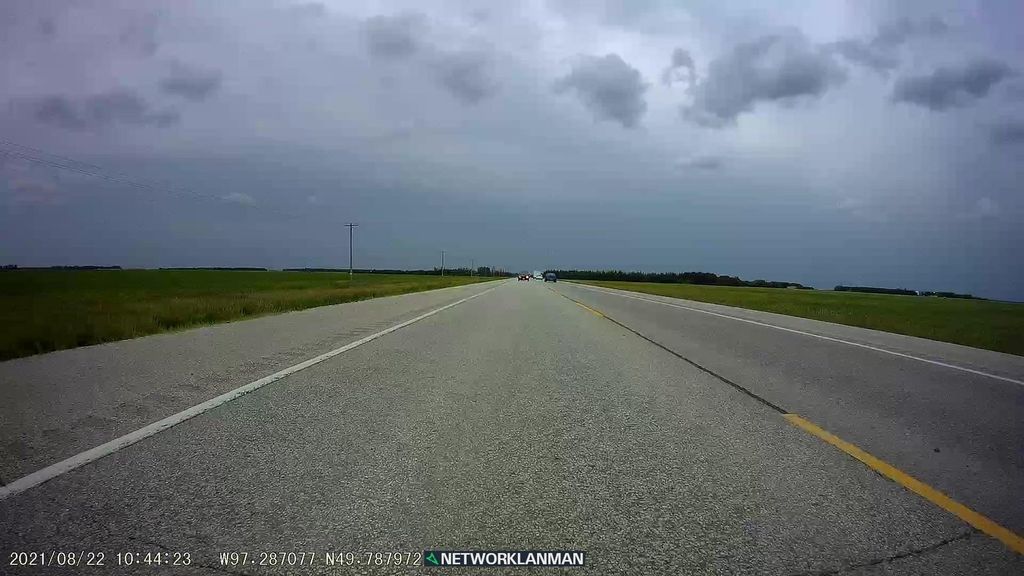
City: winnipeg